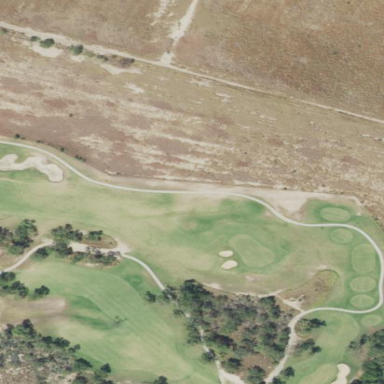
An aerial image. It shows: Golf rough area.